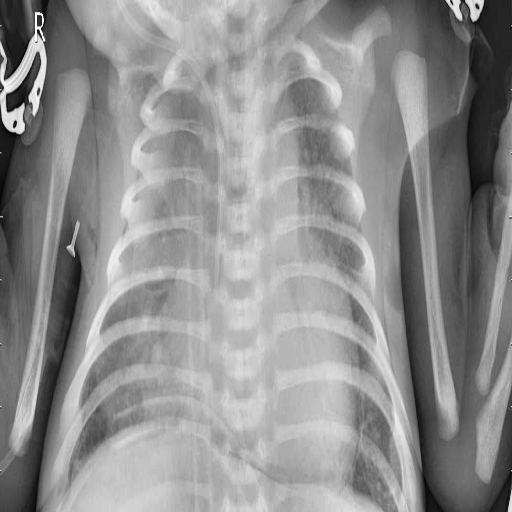
Finding: PNEUMONIA